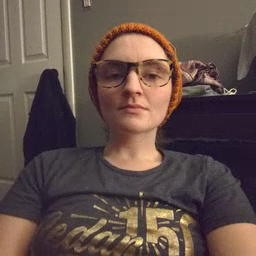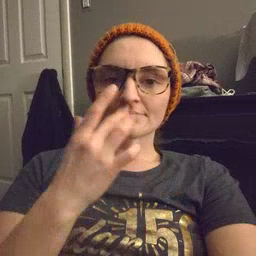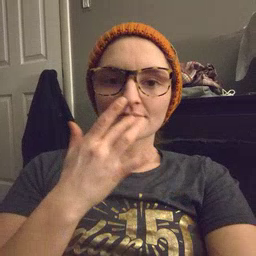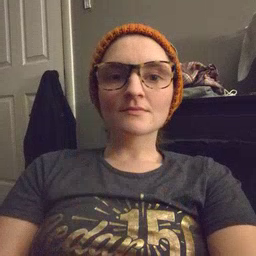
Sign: taste